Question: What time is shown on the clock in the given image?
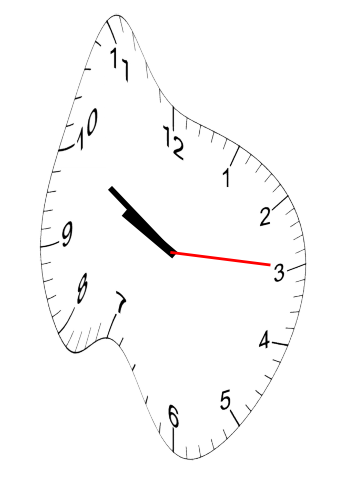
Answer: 09:50:15